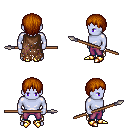
a pixel art fantasy rpg character, male body template, dark elf, purple skin, brown tattered cape, magenta pants, brunette plain hairstyle, gold boots, spear, four views (front, back, left, right), 2x2 character sprite sheet, small pixel art, hard edges, no anti-aliasing